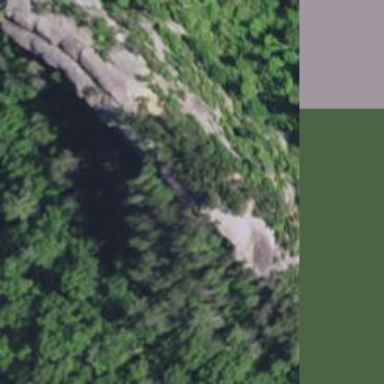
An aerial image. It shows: Natural cliff.